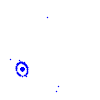
Particle: electron